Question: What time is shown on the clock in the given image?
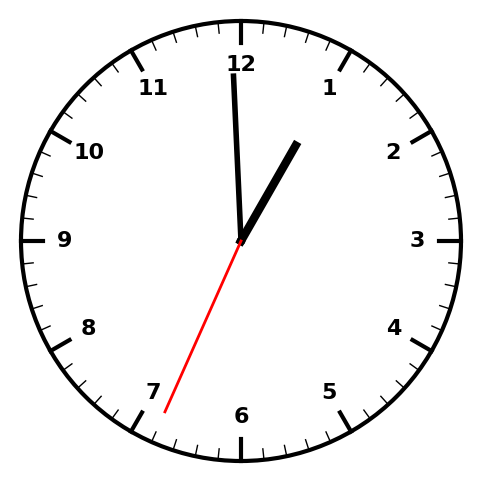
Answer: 12:59:34